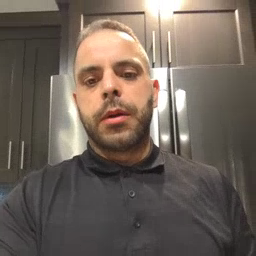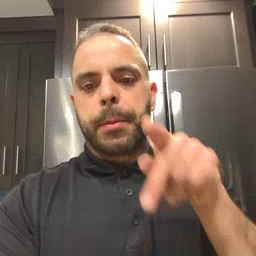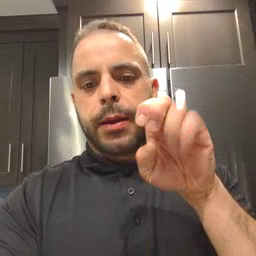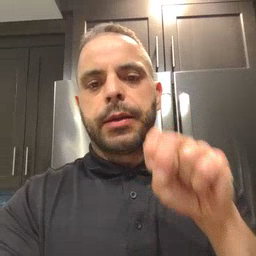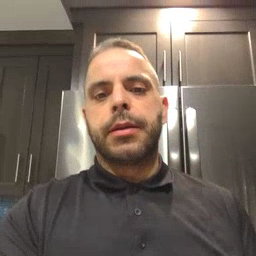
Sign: pen